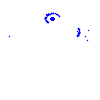
Particle: pion